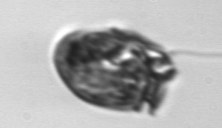
Label: Dinophysis_acuminata